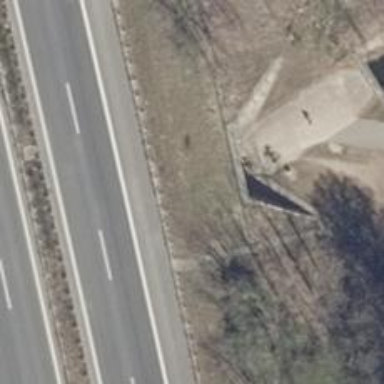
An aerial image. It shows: Tunnel with asphalt path running through it.